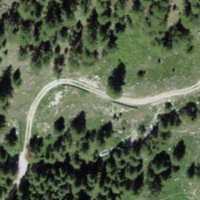
EUNIS habitat code: 43
Species observed at this site:
Papilio machaon
Cyaniris semiargus
Erebia tyndarus